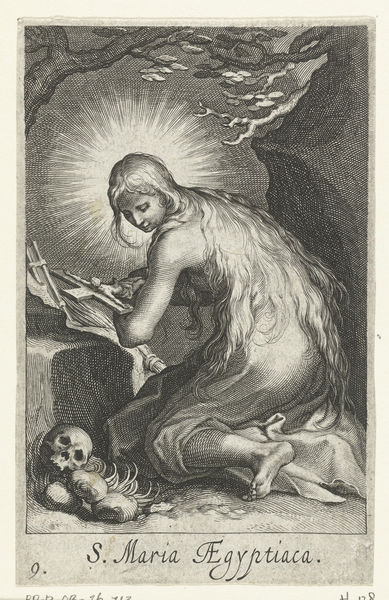
Titel: Heilige Maria van Egypte als kluizenares
Künstler: Boëtius Adamsz. Bolswert
Standort: Amsterdam
Institution: Rijksmuseum
Schlagwörter: baum, felsen, frau, licht, stein, ast, haare, knie, vanitas, kreuz, stich, heiligenschein, totenkopf, knieend, heilige, maria, kupferstich, ägypten